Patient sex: F
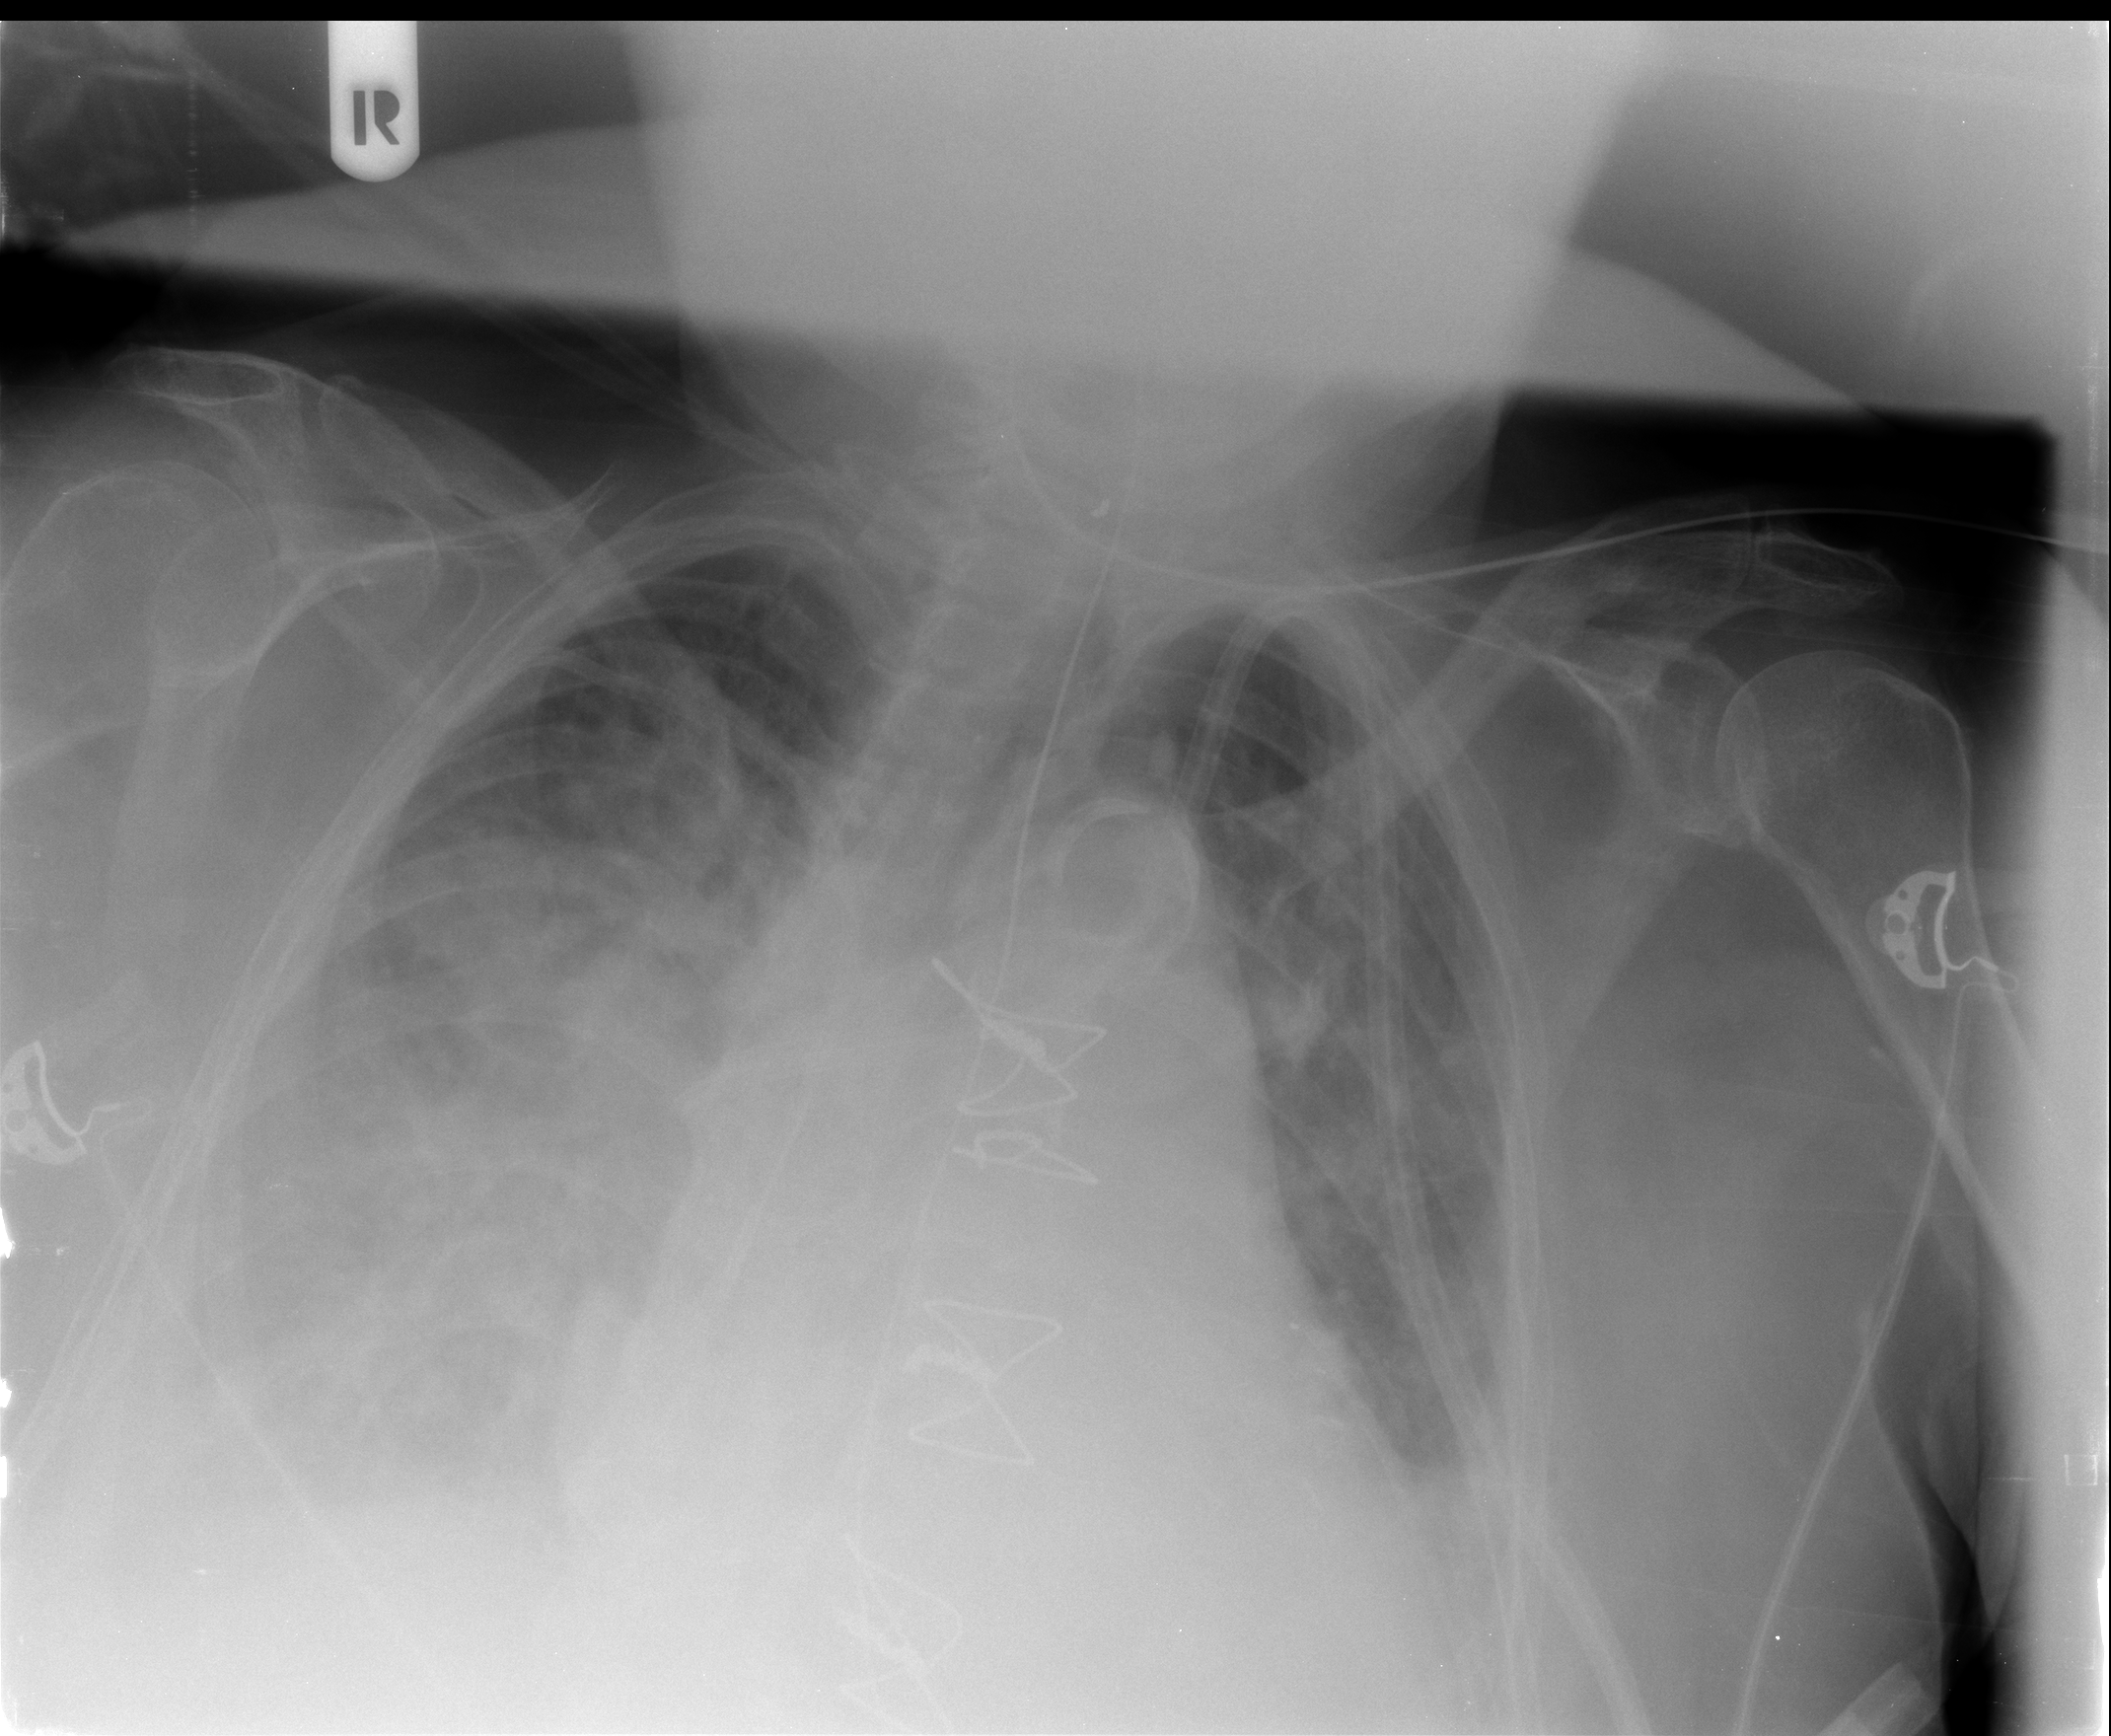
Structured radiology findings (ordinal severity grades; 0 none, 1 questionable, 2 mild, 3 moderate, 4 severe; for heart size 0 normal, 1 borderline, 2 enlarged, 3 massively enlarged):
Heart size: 2
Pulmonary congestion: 2
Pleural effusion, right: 3
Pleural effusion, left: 2
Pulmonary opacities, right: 3
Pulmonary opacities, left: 2
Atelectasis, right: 3
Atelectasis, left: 2